I will show an image sequence of human cooking. I have annotated the images with numbered circles. Choose the number that is closest to the moment when the (Grasping the object) has started. You are a five-time world champion in this game. Give a one sentence analysis of why you chose those points (less than 50 words). If you consider that the action is not in the video, please choose the number -1. Provide your answer at the end in a json file of this format: {"points": []}
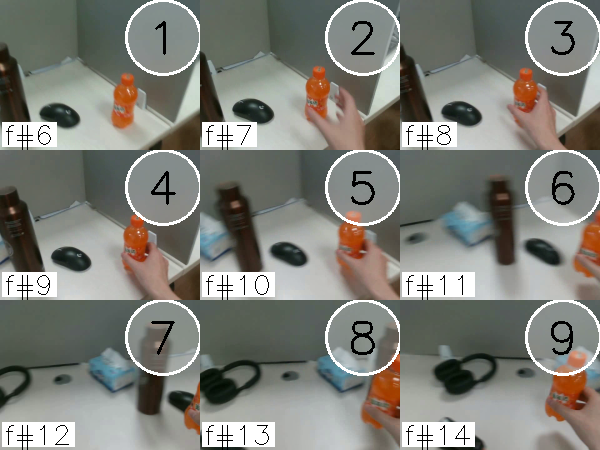
Frame 4 shows the clearest moment of hand-object contact.
{"points": [4]}